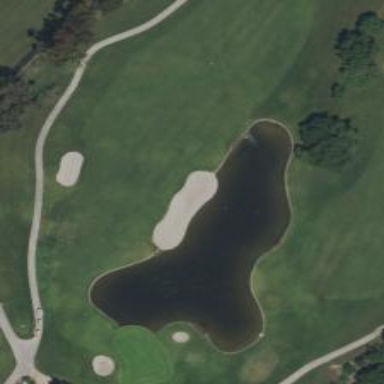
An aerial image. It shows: Water hazard on golf course. The hazard is natural water feature.